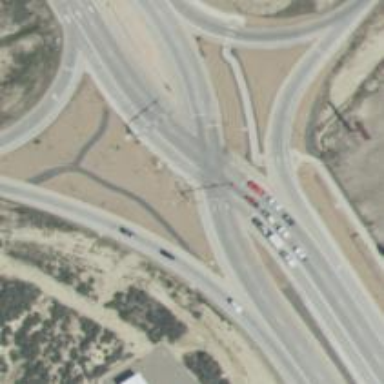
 featuring diverging diamond interchange (DDI)."